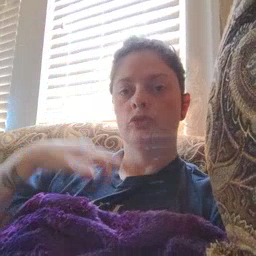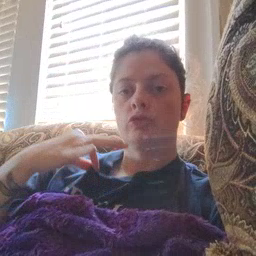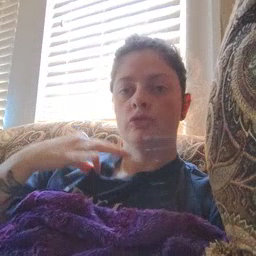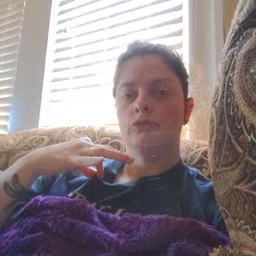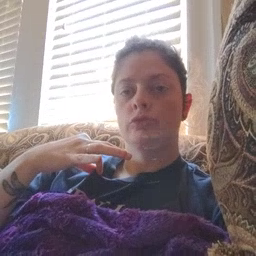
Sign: shirt